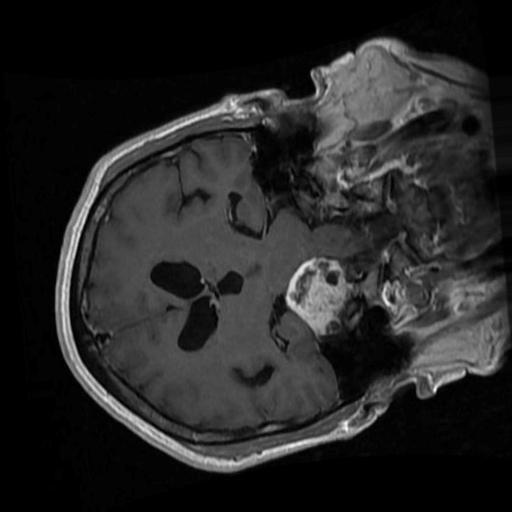
Label: brain_menin